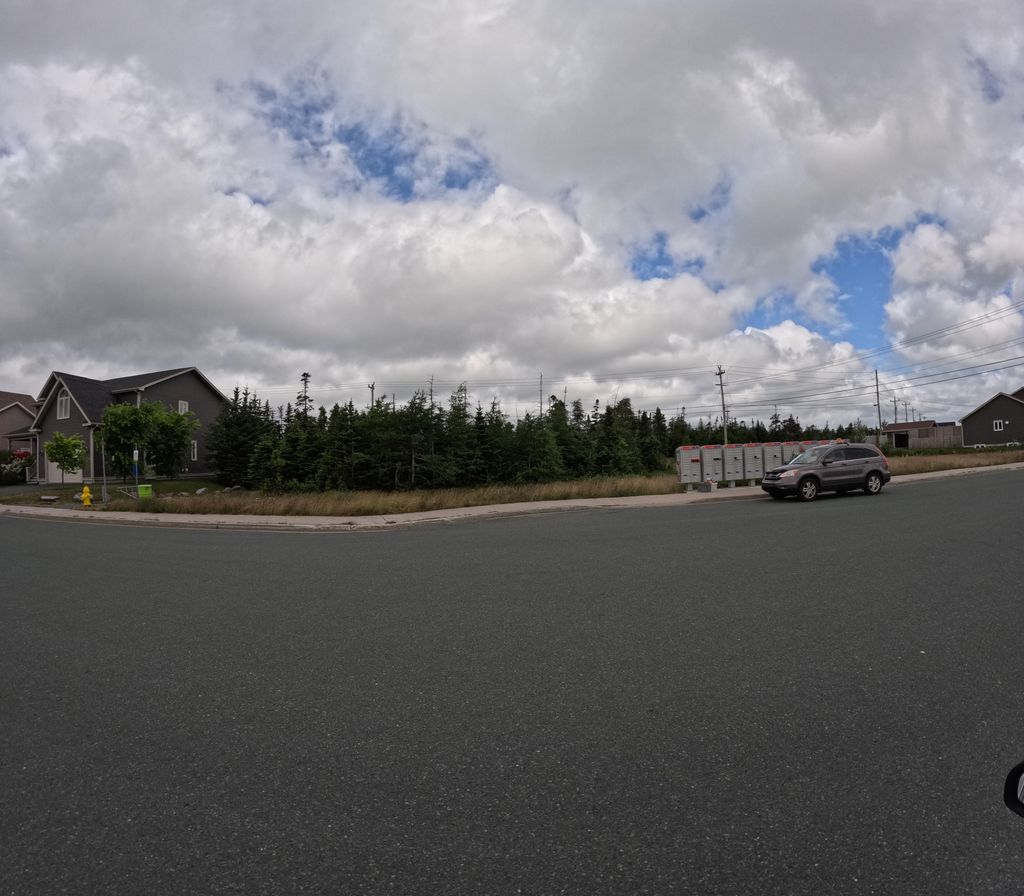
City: st_johns